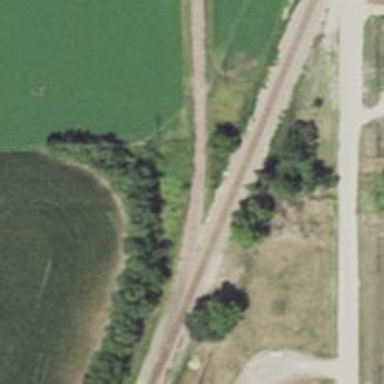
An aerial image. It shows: Railway spur service.